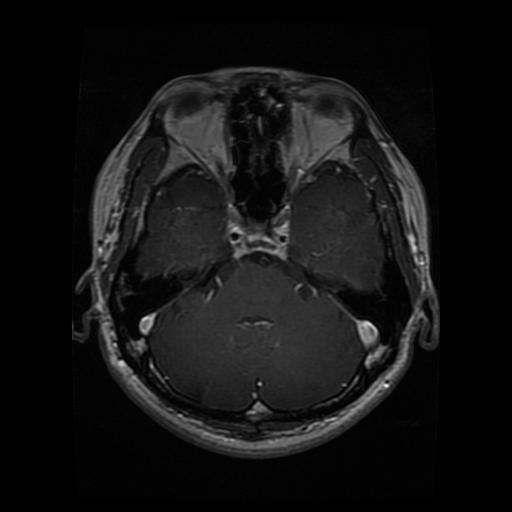
Label: glioma